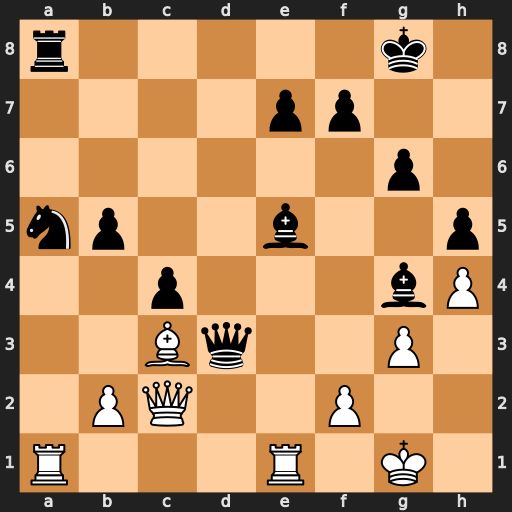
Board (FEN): r5k1/4pp2/6p1/np2b2p/2p3bP/2Bq2P1/1PQ2P2/R3R1K1
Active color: w
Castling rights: -
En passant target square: -
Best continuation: Qxd3 cxd3 Rxe5